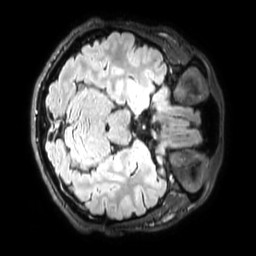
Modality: FLAIR
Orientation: axial
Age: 33
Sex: male
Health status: healthy
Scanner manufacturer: philips
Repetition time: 4.8 s
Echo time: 0.2812 s